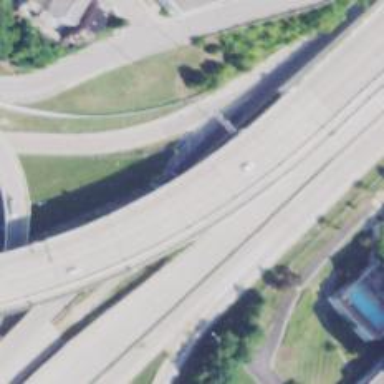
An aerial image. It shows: Viaduct bridge on trunk expressway.